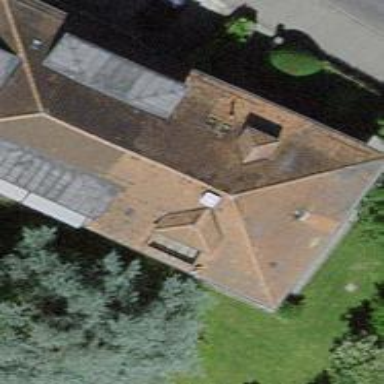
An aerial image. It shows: Building with hipped roof made of roof tiles. The roof orientation is along the structure.